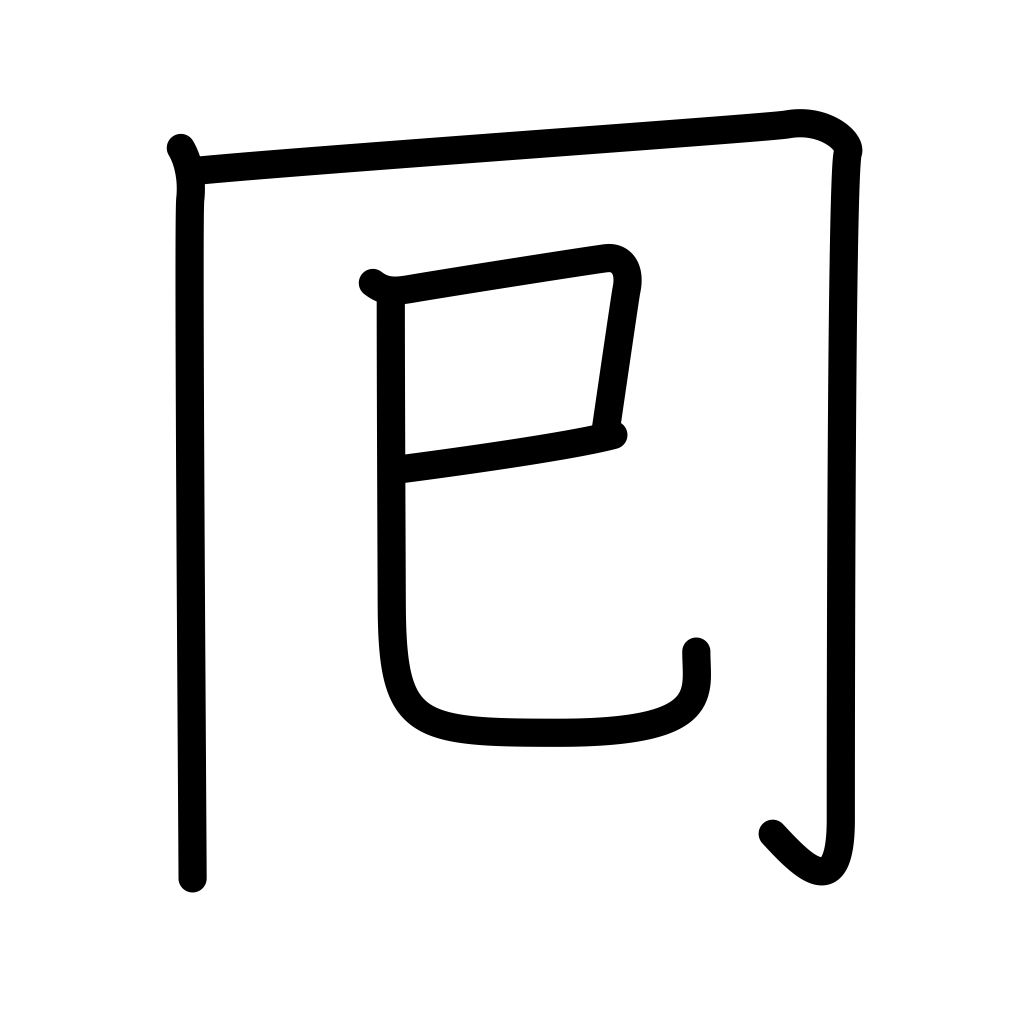
Meaning: round